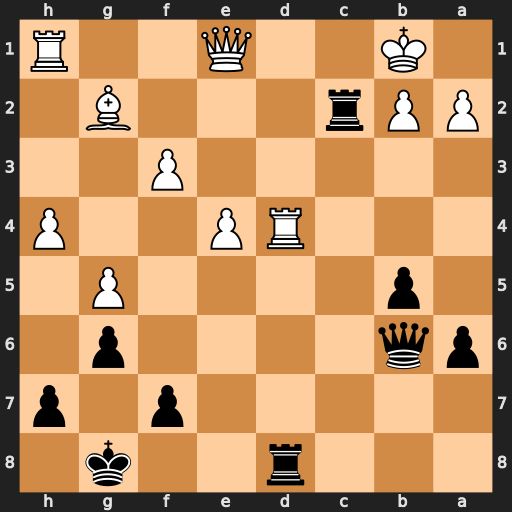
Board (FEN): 3r2k1/5p1p/pq4p1/1p4P1/3RP2P/5P2/PPr3B1/1K2Q2R
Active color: b
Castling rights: -
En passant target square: -
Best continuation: Qxd4 Kxc2 Qd3+